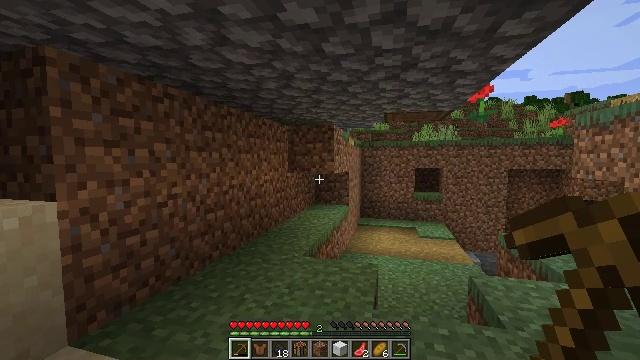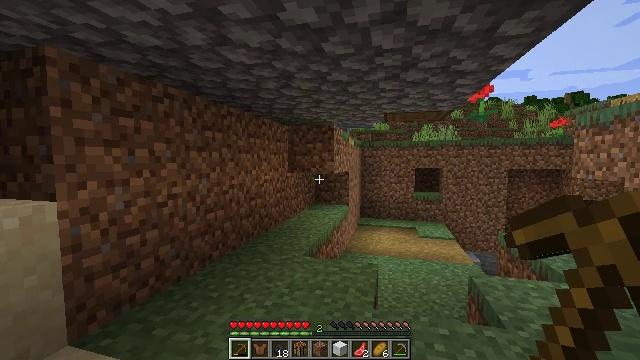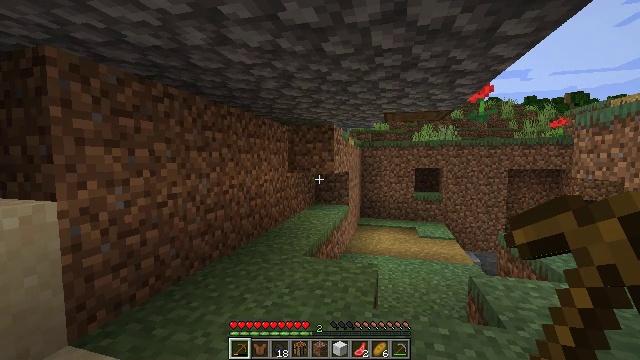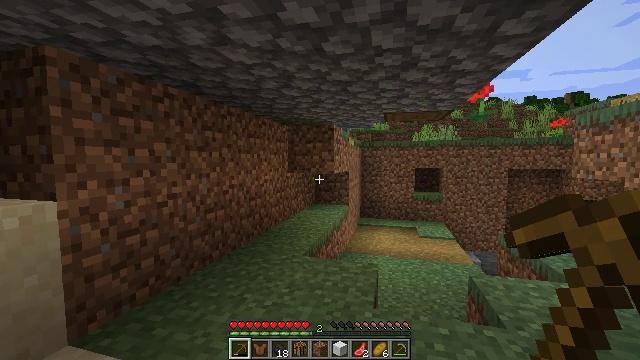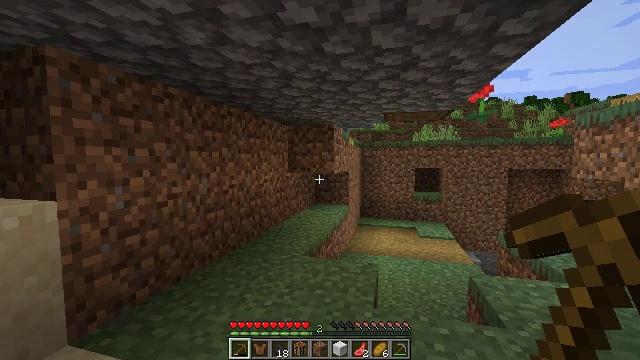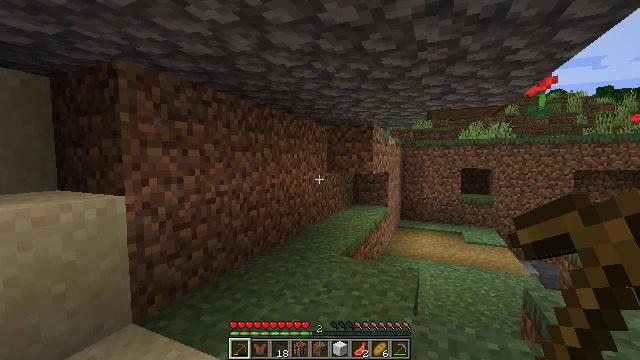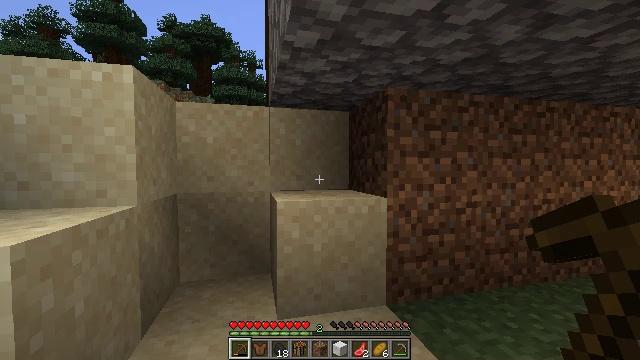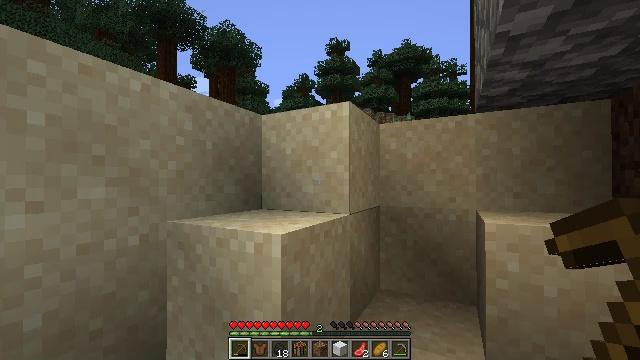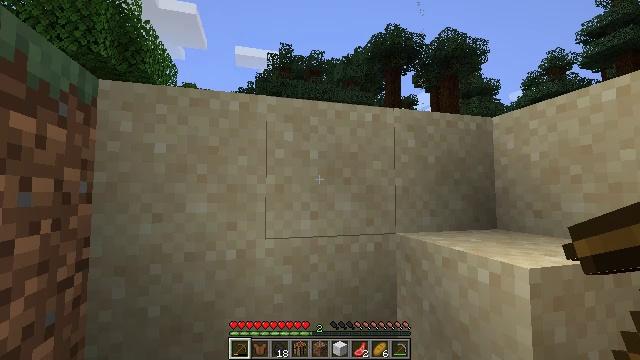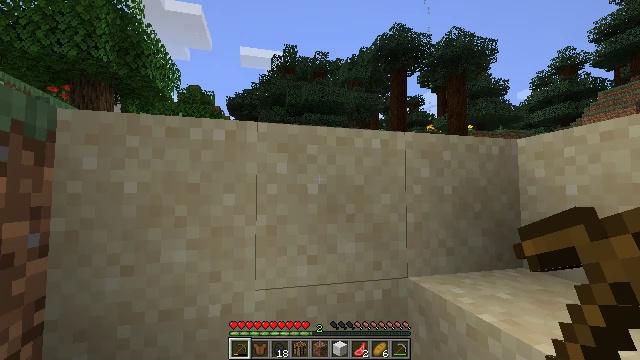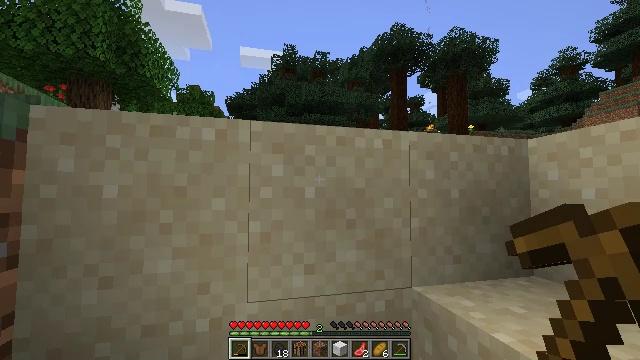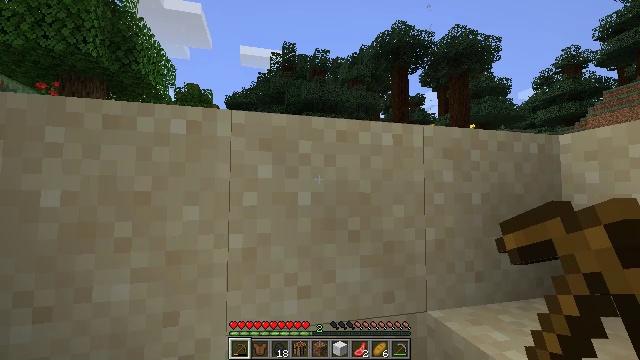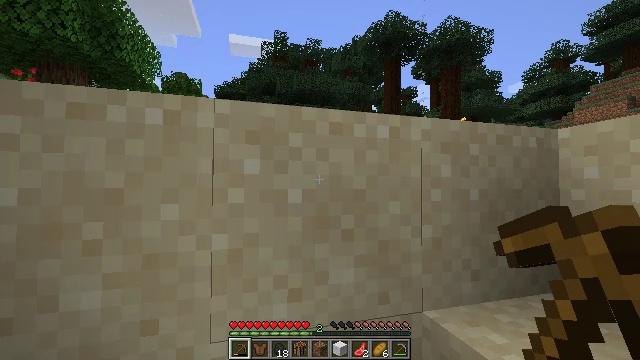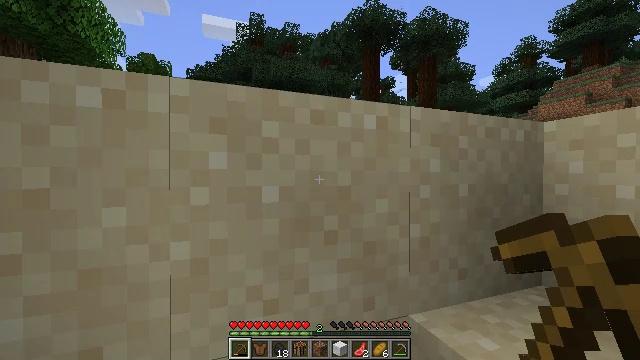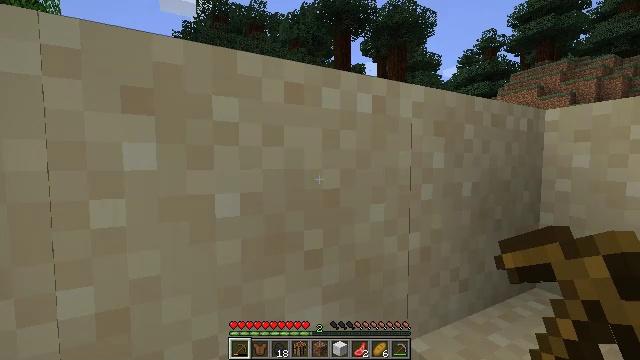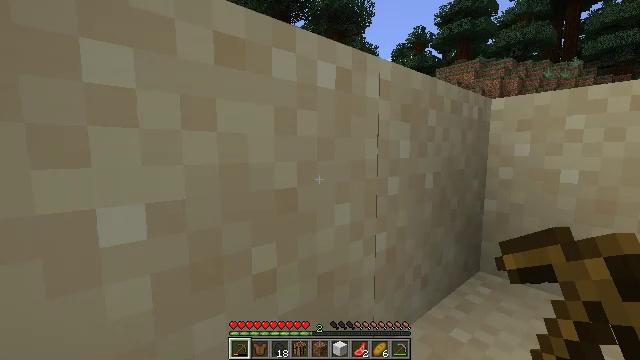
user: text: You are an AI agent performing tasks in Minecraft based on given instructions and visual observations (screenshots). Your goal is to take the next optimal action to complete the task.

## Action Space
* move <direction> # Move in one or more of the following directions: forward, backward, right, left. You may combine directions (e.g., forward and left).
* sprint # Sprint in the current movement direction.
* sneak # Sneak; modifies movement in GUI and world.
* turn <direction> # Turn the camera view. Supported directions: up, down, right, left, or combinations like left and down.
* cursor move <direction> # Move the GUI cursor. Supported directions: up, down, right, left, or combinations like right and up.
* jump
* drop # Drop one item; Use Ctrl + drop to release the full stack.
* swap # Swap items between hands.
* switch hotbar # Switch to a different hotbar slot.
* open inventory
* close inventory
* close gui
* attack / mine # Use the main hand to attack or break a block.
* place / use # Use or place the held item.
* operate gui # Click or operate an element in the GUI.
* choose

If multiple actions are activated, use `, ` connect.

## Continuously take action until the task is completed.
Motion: motion action
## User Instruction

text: Retrieve the blue bed from the ground.
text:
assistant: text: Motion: sneak
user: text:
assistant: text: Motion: sneak
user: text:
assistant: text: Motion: sneak
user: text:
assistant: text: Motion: sneak
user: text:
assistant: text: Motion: sneak, turn left
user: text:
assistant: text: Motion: sneak, turn left and up
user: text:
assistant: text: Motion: move forward, turn left and up
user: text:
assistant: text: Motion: move forward, turn left and up
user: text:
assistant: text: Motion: move forward, turn left
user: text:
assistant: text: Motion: move forward
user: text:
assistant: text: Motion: move forward
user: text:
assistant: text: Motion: move forward, turn right and down
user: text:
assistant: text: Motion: move forward, turn right and down
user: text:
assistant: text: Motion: move forward, turn right and down
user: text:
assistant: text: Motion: move forward, turn right and down
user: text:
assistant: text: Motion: move forward, turn right and down
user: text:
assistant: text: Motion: move forward, turn right and down
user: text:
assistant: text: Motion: move forward, turn right, jump
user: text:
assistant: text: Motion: move forward, jump
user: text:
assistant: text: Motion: move forward, jump
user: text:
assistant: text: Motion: move forward, jump
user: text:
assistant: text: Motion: move forward
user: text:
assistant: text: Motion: move forward
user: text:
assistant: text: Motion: move forward
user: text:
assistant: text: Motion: move forward
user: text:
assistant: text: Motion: move forward, turn right and down
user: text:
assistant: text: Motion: move forward, turn right
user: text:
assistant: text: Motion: move forward, turn right
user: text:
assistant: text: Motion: move forward and move left, turn right and down
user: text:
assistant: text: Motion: move forward and move left, turn right, jump